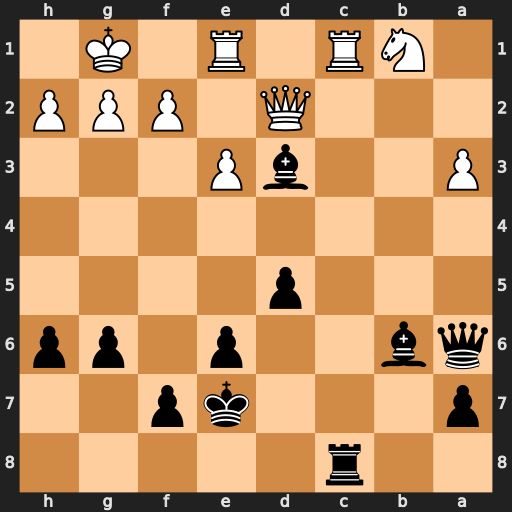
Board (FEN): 2r5/p3kp2/qb2p1pp/3p4/8/P2bP3/3Q1PPP/1NR1R1K1
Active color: b
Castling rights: -
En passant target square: -
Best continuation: Ba5 Nc3 Qc4 Red1 Bf5 Nxd5+ Qxd5